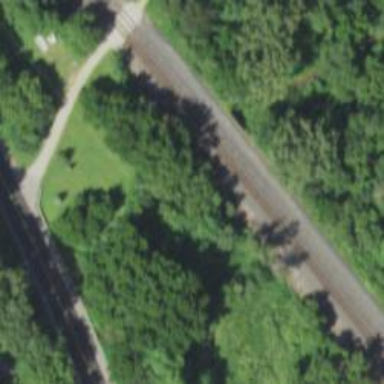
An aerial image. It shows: Railway bridge over siding.